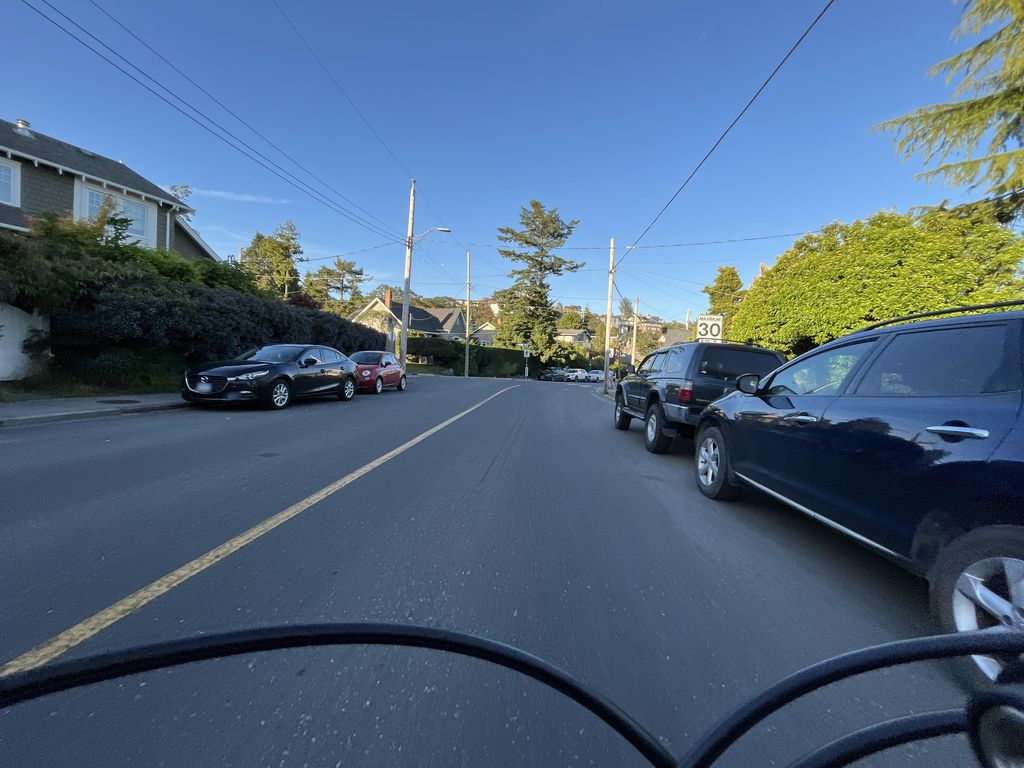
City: victoria